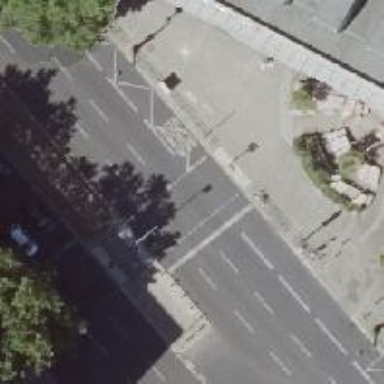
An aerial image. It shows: Road with traffic signals.